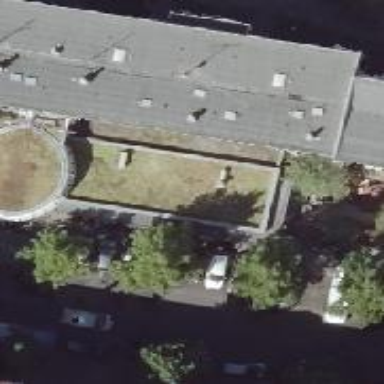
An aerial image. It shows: Kindergarten.